Question: I'm trying to figure out sumif and countif using SQL
Here is the code to start with:
SELECT
ItemID
, Supplier
, Cost
, SalePrice
FROM countifExpirement
I'm trying to create this output:

First four columns already have data and i'm trying to create calculated fields to calculate duplicate Items, Items per supplier, and cost by supplier.
Easy to create in excel. There is alot of examples to use grouping methods, but I need every row to be present.
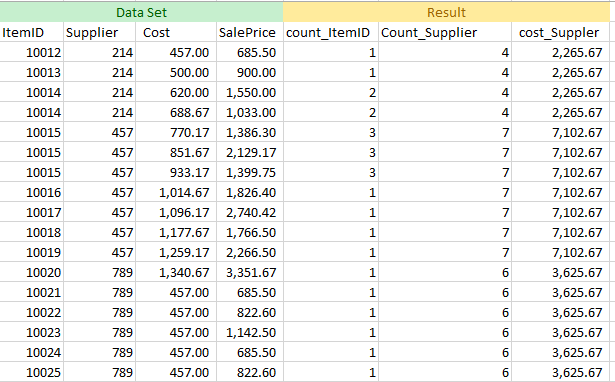
Answer: In Standard SQL you would use analytic functions for this. They are not available in every DBMS, however.
'''
select
itemid, supplier, cost, saleprice,
count(*) over (partition by itemid) as count_itemid,
count(*) over (partition by supplier) as count_supplier,
sum(cost) over (partition by supplier) as cost_suppler
from countifexpirement;
'''
Here is the same with sub-select, available in every DBMS:
'''
select
itemid, supplier, cost, saleprice,
(
select count(*)
from countifexpirement x
where x.itemid = countifexpirement.itemid
) as count_itemid,
(
select count(*)
from countifexpirement x
where x.supplier = countifexpirement.supplier
) as count_supplier,
(
select sum(cost)
from countifexpirement x
where x.supplier = countifexpirement.supplier
) as cost_suppler
from countifexpirement;
'''